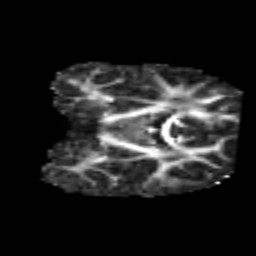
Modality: FA
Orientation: coronal
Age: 6
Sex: female
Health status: healthy